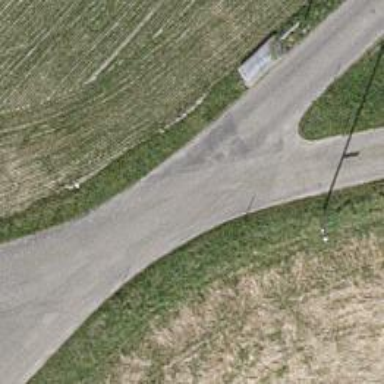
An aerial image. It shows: Unclassified road with asphalt surface.